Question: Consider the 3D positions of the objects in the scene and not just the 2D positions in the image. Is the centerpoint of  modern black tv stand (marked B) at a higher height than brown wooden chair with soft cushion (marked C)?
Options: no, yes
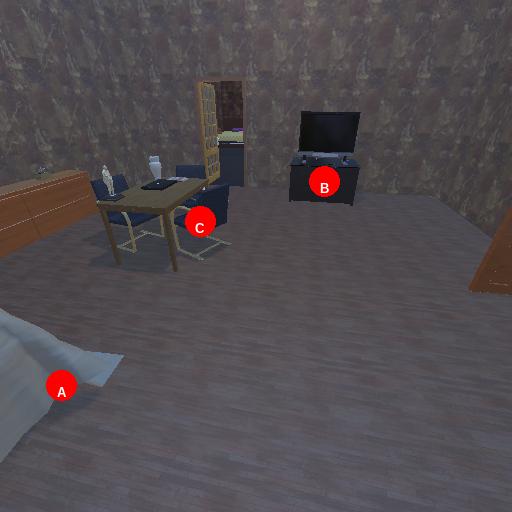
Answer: no